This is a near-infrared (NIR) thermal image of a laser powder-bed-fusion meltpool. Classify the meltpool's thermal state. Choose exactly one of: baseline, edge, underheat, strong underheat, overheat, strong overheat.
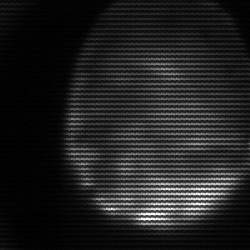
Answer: edge